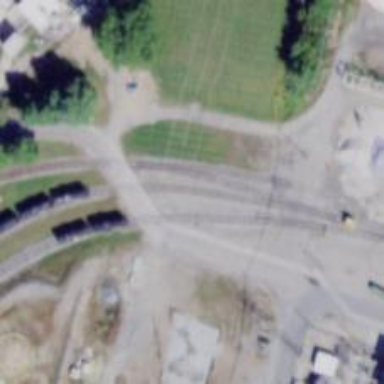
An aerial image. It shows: Railway siding for service.